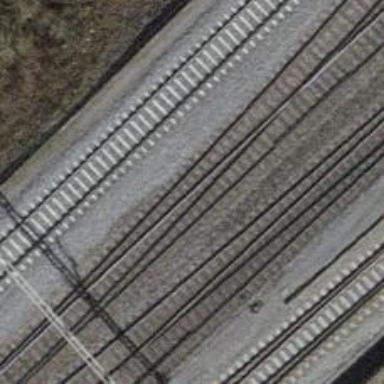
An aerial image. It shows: Railway siding with one electrified track and contact line.